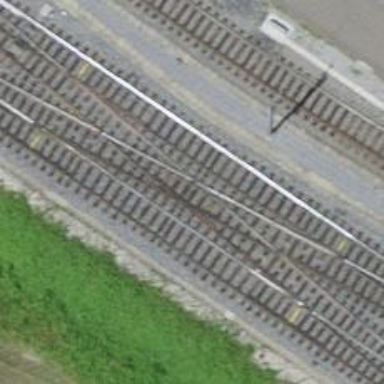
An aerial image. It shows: Single-track railway siding with electrified contact lines. The voltage of the lines is 3000 and 15000.